Question: I have upgraded the app from XCode 4.5 to XCode 5. The base sdk is iOS 7 and deployment target is 5.0. The problem is that the status bar is black but I want default white style of iOS 7. Please see the attached snapshot.

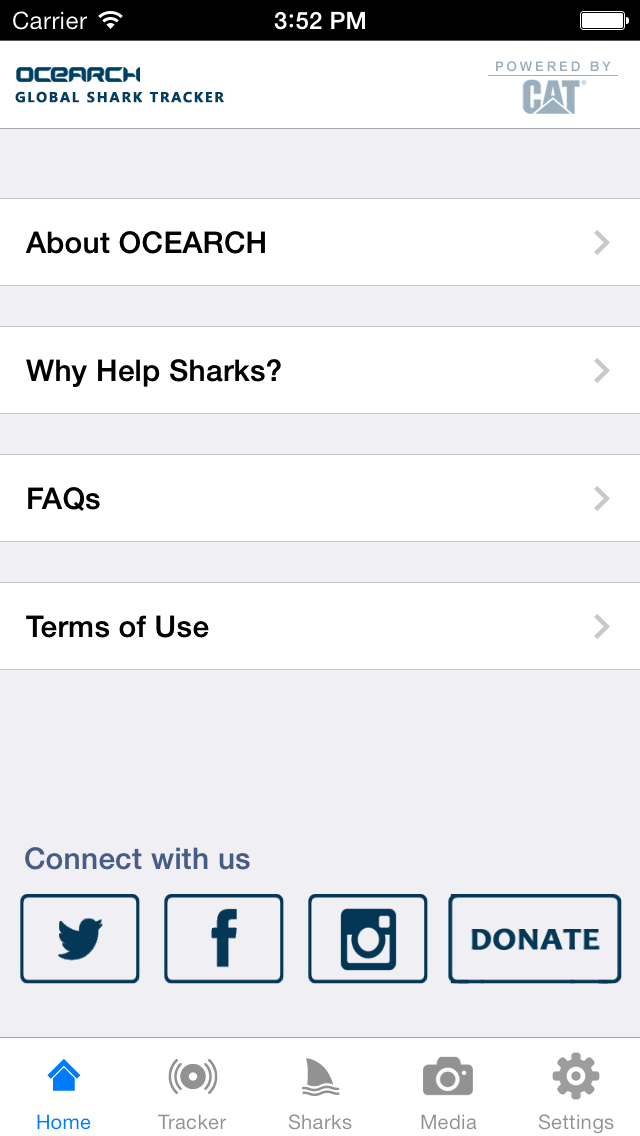
Answer: 1) In your plist file set NO the 'View controller-based status bar appearance' property
2) At your 'appDelegate' add this:
'''
if ([[[UIDevice currentDevice] systemVersion] floatValue] >= 7.0f) {
UIView *view = [[UIView alloc] initWithFrame:CGRectMake(0, 0,320, 20)];
view.backgroundColor = [UIColor whiteColor];
[self.window.rootViewController.view addSubview:view];
}
'''